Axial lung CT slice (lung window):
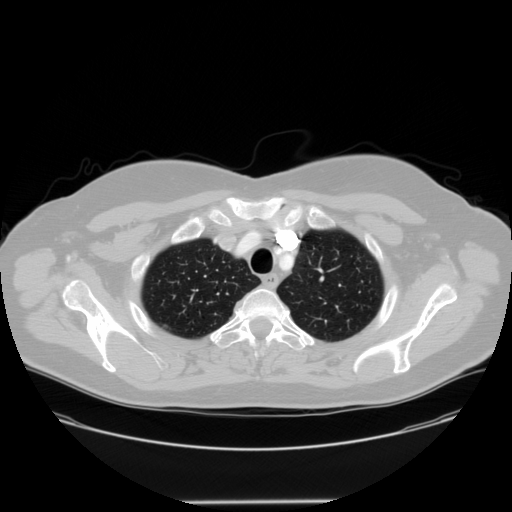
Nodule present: no